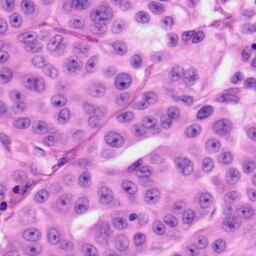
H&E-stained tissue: Skin